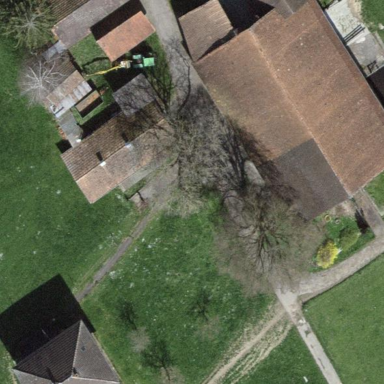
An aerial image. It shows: Farmyard area.